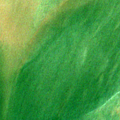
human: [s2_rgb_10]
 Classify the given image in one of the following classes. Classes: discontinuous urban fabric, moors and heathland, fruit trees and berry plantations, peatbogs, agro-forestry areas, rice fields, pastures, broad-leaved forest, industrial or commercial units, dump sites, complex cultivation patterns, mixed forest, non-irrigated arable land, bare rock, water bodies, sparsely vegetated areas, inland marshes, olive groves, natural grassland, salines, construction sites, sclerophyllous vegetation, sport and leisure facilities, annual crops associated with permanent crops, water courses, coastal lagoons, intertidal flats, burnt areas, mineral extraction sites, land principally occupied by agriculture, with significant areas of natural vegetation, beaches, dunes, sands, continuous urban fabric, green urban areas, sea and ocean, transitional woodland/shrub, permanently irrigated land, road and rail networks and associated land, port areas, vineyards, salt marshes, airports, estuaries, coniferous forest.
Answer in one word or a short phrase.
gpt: estuaries